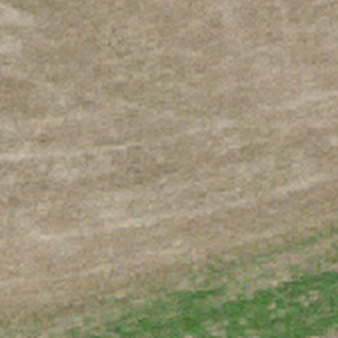
Label: other